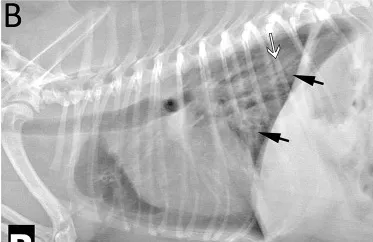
Five years post left cranial lobectomy, radiographic lesions were still present especially in the left caudal lung lobe of a 6-year-old Miniature poodle. (C) As expected following left cranial lobectomy, leftward mediastinal shift remains visible (black arrow) on the ventrodorsal projection. The borders of the left caudal lobe appear retracted (arrowhead) and the lung lobe is increased in opacity. Lesions are most severe centrally and less extensive toward the periphery. Similarly, radiographic opacity is increased (white arrows) surrounding major lobar structures (vessels and bronchus) of the right lung and gradually diminish in periphery of the lung.
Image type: radiology (x_ray)